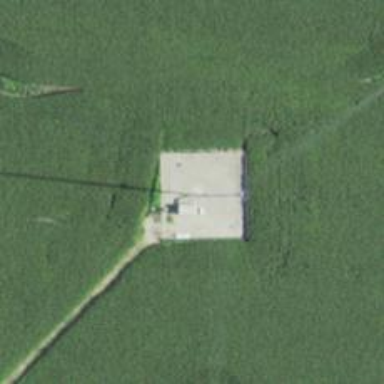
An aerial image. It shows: Man-made mast used for communication purposes.